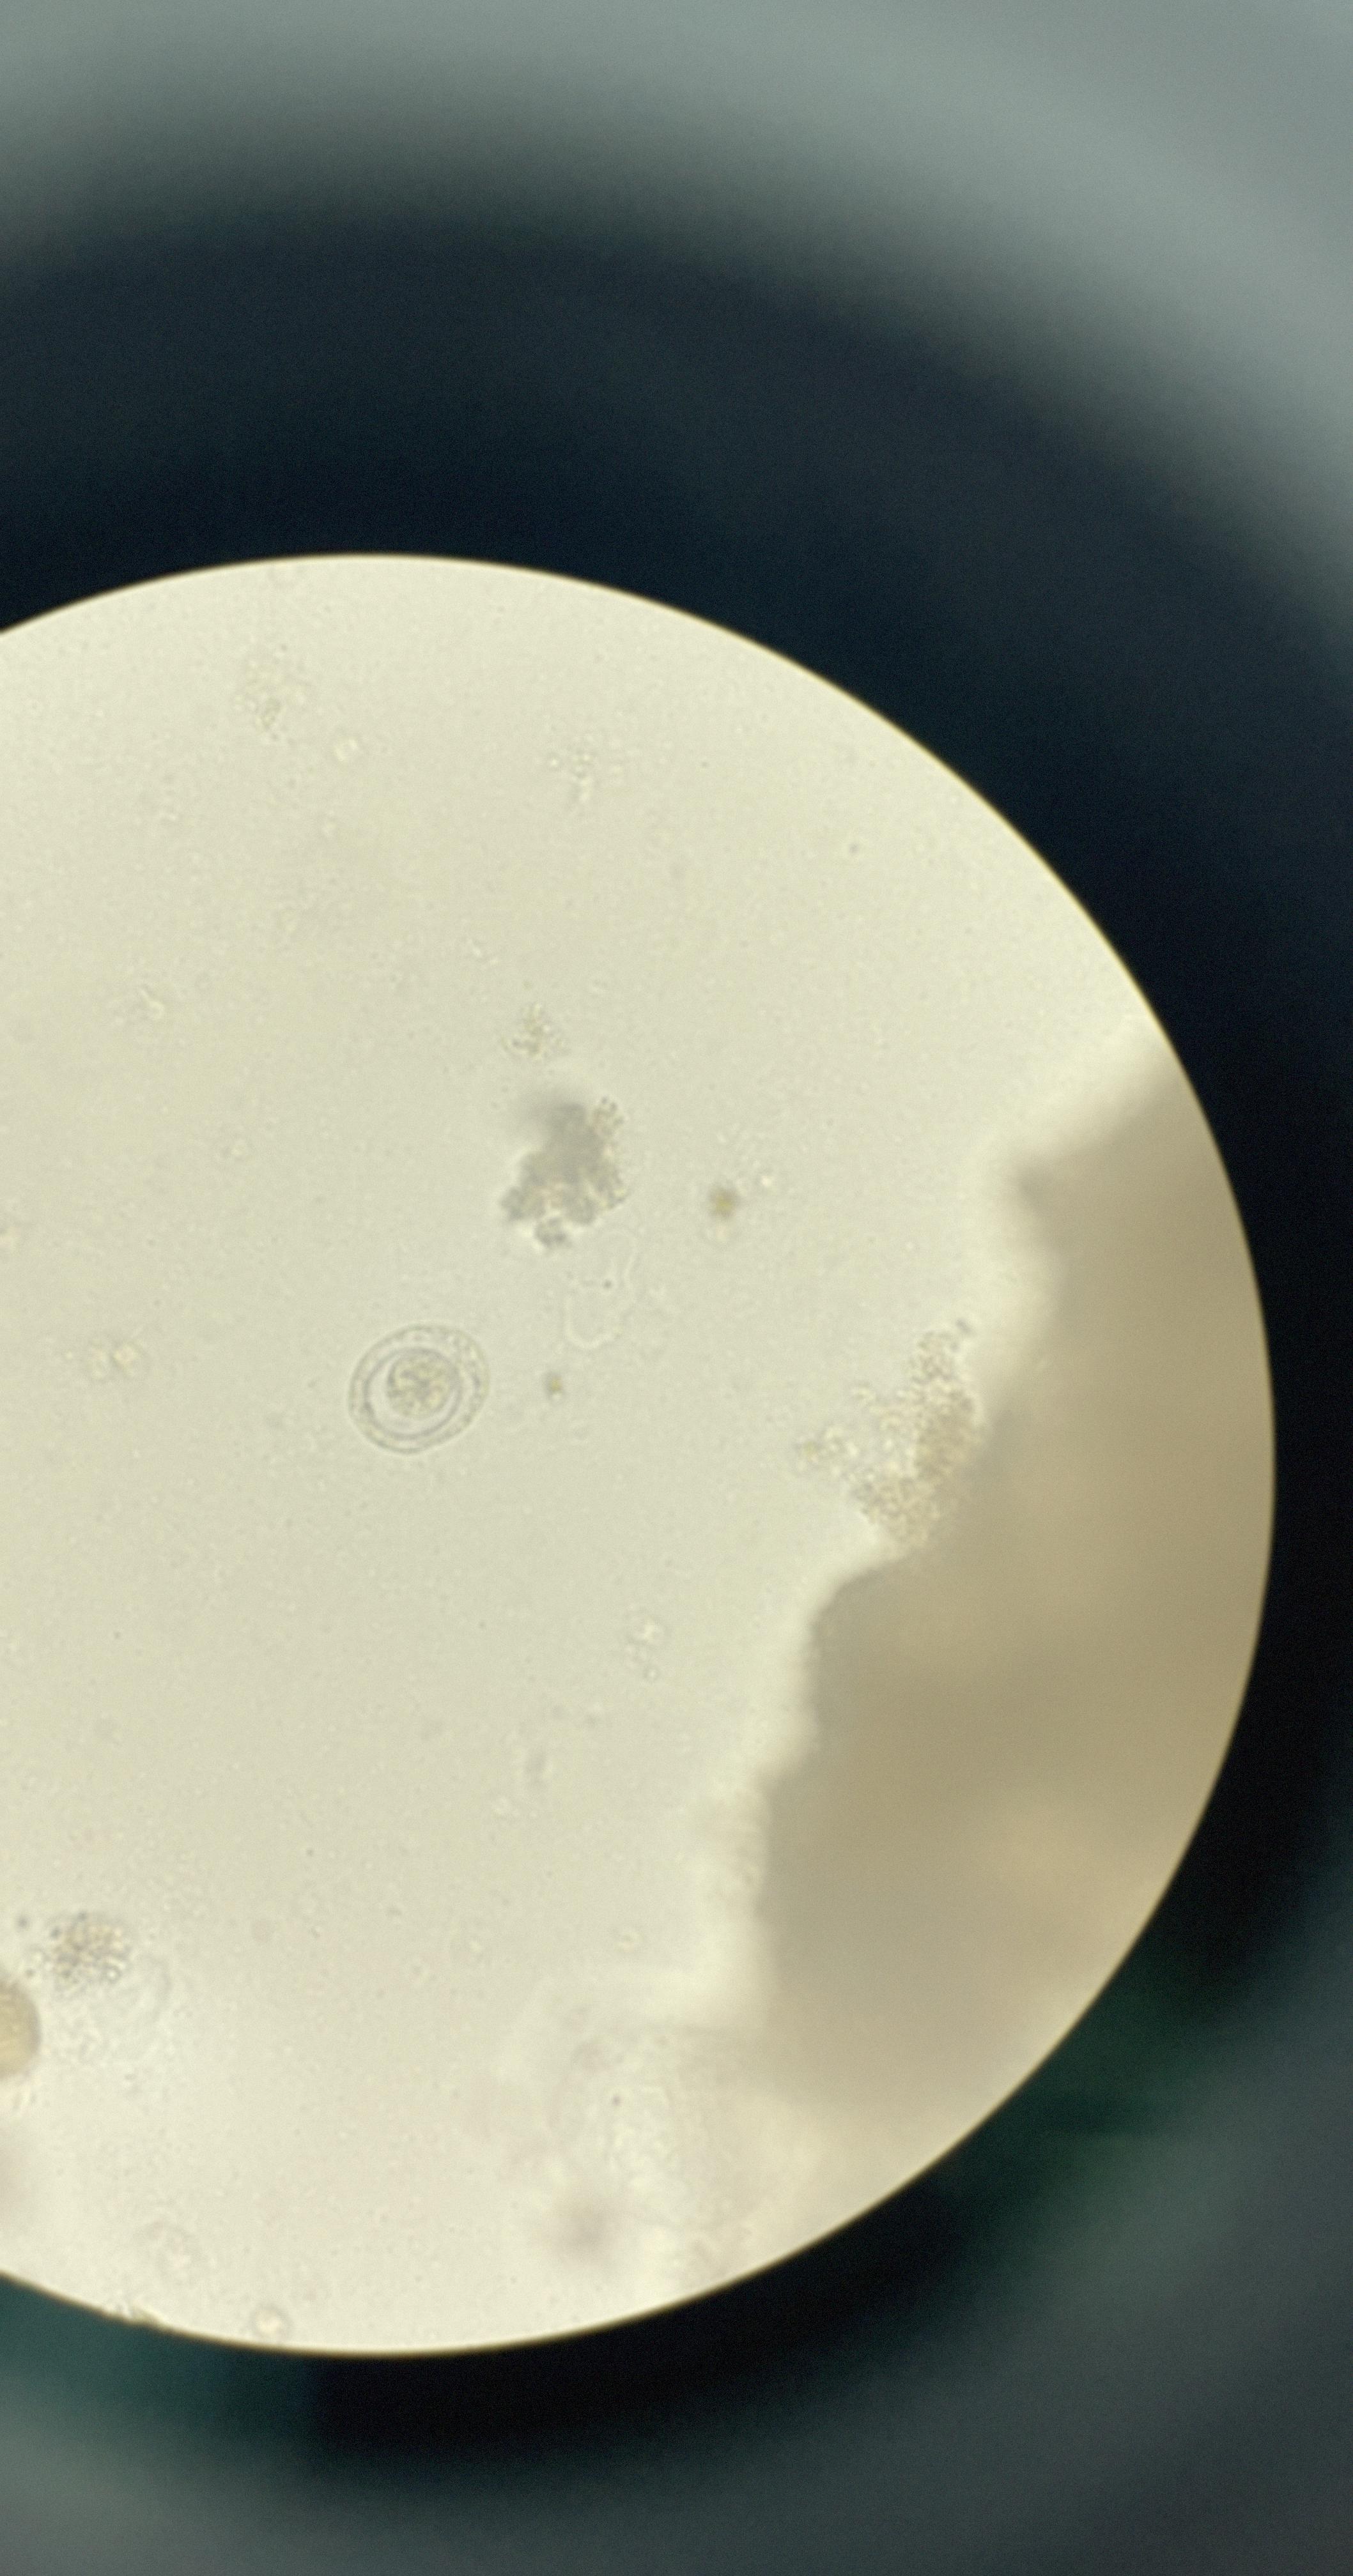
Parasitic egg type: Hymenolepis nana